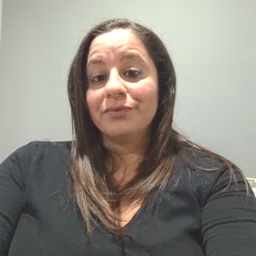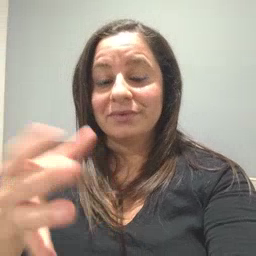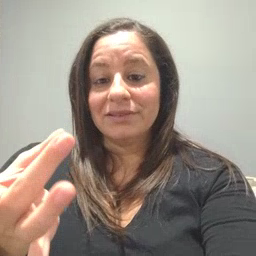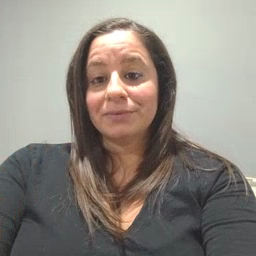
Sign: sticky